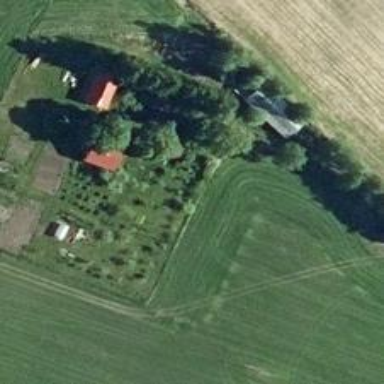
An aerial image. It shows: Farm.